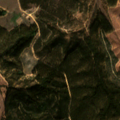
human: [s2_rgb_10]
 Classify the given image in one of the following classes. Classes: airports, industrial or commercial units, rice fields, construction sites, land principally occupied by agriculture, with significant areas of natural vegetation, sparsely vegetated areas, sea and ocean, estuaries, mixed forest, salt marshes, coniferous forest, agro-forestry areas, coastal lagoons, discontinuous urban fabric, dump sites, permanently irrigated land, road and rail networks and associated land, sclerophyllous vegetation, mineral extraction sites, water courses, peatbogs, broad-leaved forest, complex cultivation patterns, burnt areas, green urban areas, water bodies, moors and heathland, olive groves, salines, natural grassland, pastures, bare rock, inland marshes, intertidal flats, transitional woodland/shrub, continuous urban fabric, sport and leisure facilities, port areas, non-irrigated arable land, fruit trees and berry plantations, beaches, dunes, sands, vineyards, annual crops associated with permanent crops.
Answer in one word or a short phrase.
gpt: olive groves, broad-leaved forest, transitional woodland/shrub